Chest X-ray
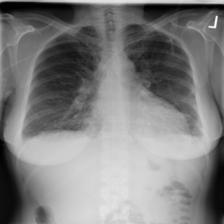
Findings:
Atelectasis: negative
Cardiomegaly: negative
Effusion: negative
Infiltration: negative
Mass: negative
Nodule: negative
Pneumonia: negative
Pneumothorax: negative
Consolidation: negative
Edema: positive
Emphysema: negative
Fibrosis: negative
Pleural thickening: negative
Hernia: negative